Question: I have something in my firefox profile that is making buttons on websites appear larger than what they should be. I can't find the setting to change it back. Can someone help me with what it is pls? My buttons normally are less tall.

thanks
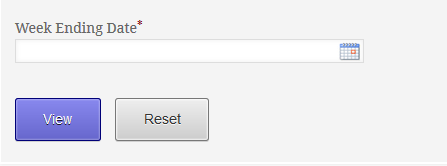
Answer: Delete your profile and let it make you a new default one ->
- - -